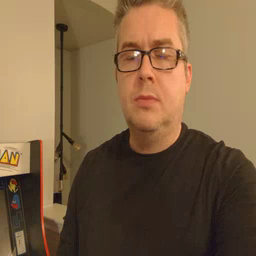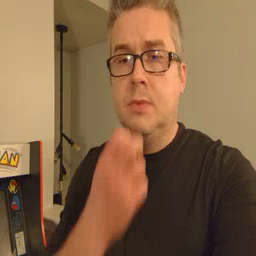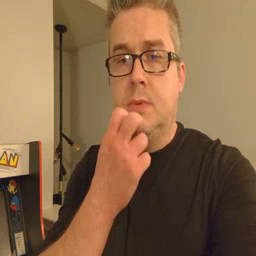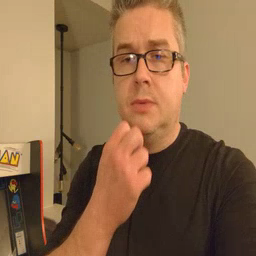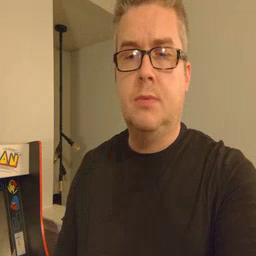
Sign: underwear